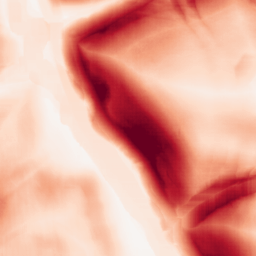
Category: morphological
Decomposition family: morphological_square
Decomposition parameters: operation: gradient
size: 20
Upsampling method: sinc_hamming
Upsampling parameters: scale: 4
kernel_size: 8
Upsampling scale: 4